Interaction volume radius: 5 \u00c5
Interaction volume height: 10 \u00c5
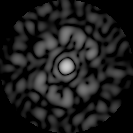
Disorder parameter: 0.7287